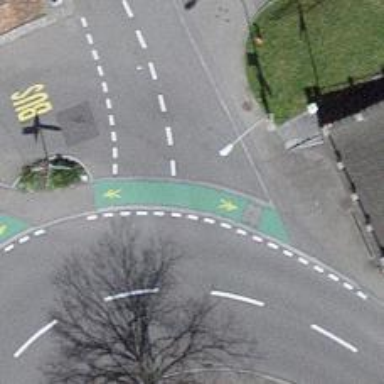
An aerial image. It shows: Marked crossing with visible markings.